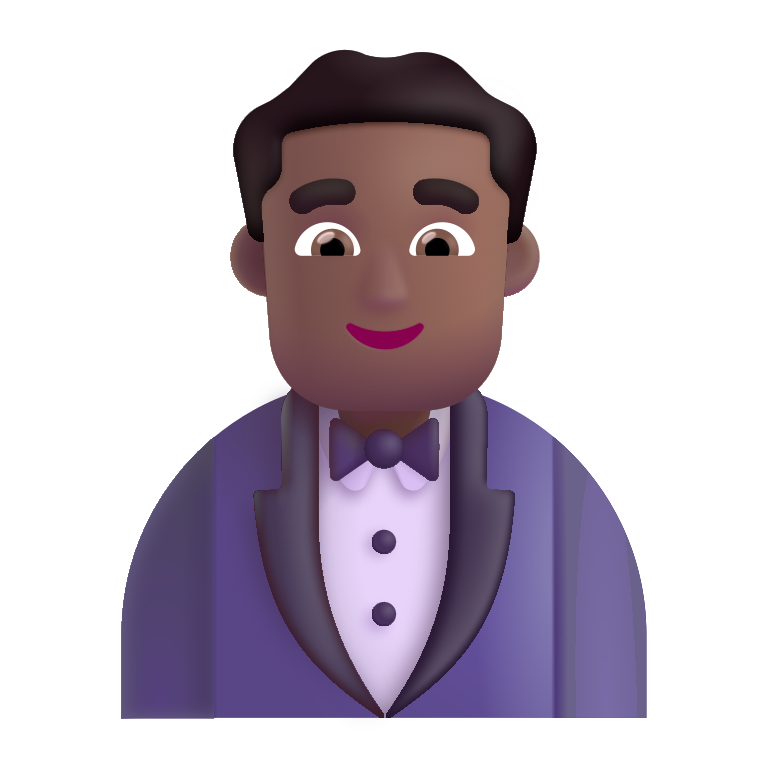
man in tuxedo color  dark